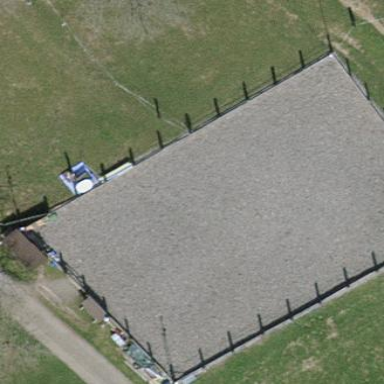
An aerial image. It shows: Equestrian pitch enclosed by fence.